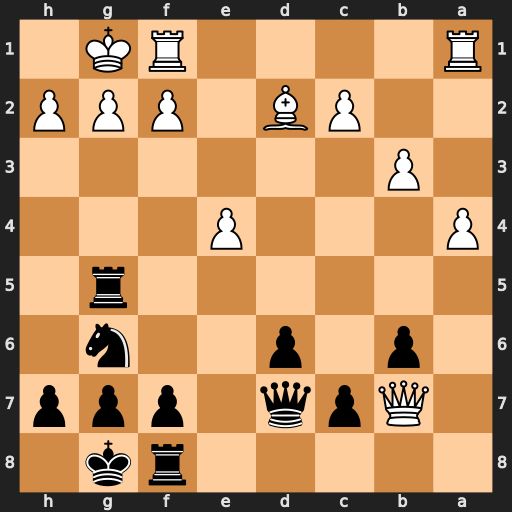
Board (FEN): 5rk1/1Qpq1ppp/1p1p2n1/6r1/P3P3/1P6/2PB1PPP/R4RK1
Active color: b
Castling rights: -
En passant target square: -
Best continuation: Rxg2+ Kxg2 Qg4+ Kh1 Qf3+